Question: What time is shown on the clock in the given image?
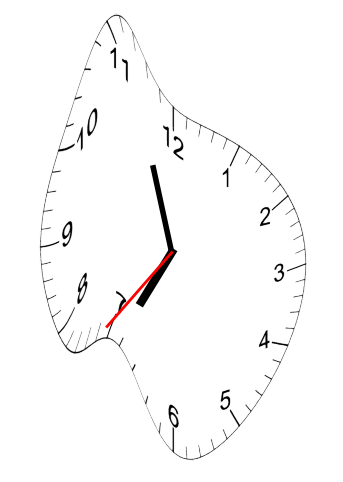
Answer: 06:56:36